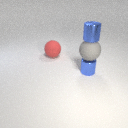
small blue metal cylinder to the right of large red rubber sphere